Interaction volume radius: 10 \u00c5
Interaction volume height: 10 \u00c5
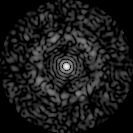
Disorder parameter: 0.8531